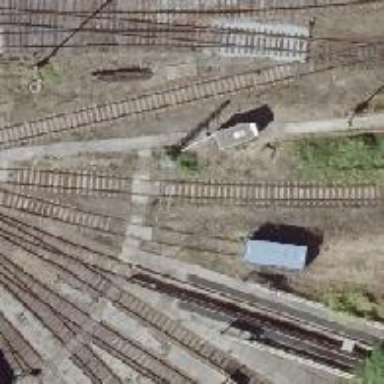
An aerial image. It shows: Signal on the railway track.